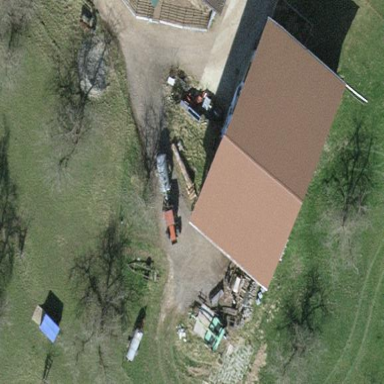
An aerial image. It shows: Farm auxiliary building with gabled roof.